Interaction volume radius: 10 \u00c5
Interaction volume height: 15 \u00c5
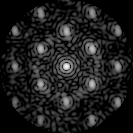
Disorder parameter: 0.3648